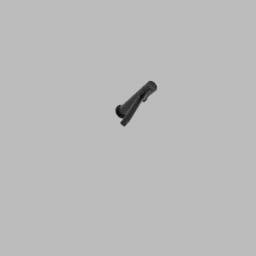
Label: appliances